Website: bh-photo
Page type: address-validator
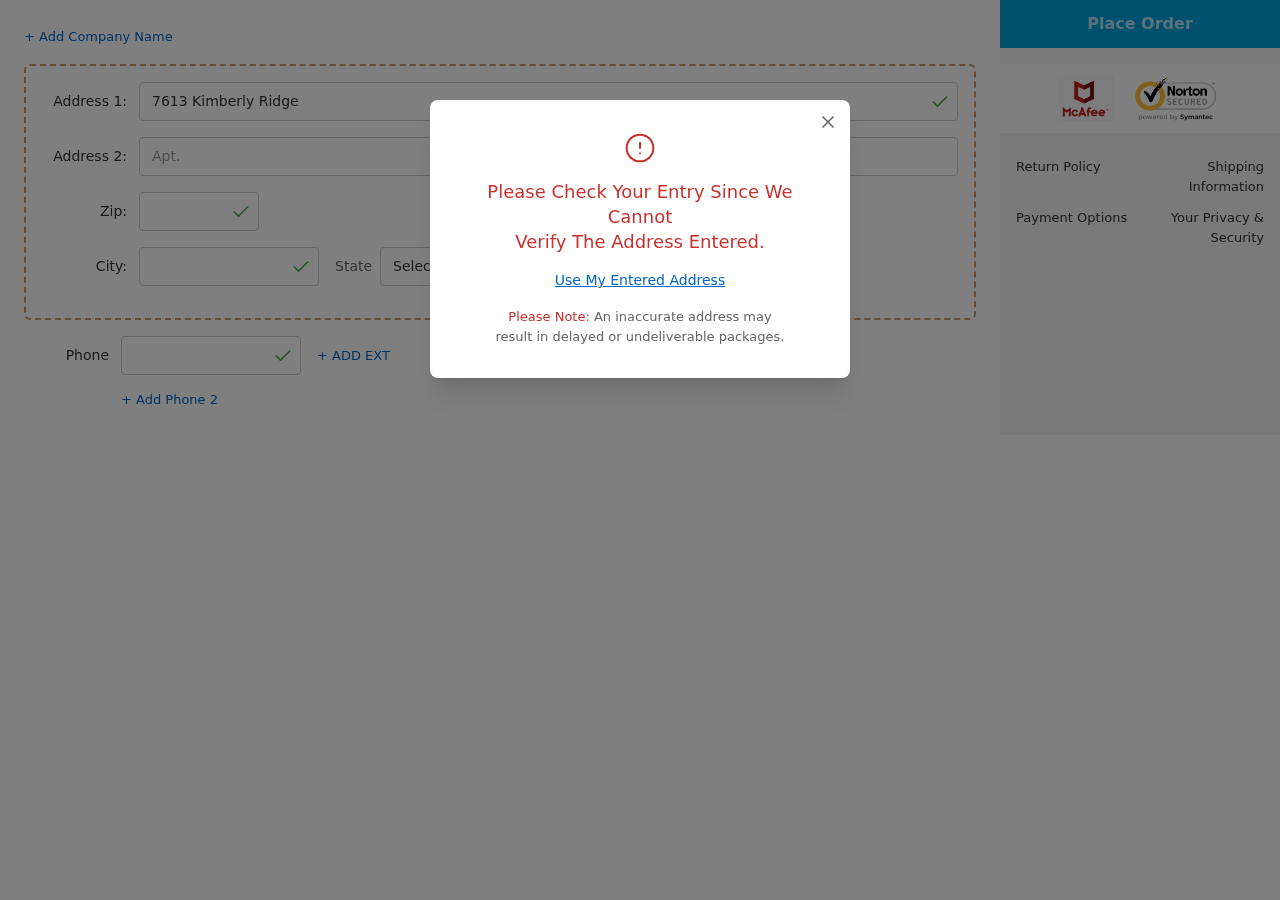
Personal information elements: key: PII_CITY
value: East Andrew
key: PII_PHONE
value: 4053989303
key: PII_POSTCODE
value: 44722
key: PII_STATE_ABBR
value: PA
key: PII_STREET
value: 7613 Kimberly Ridge
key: PII_STREET2
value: Apt. 922